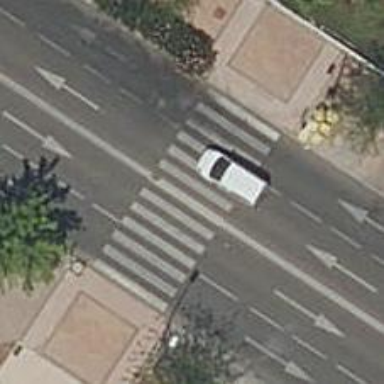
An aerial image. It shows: Marked crossing with visible markings.